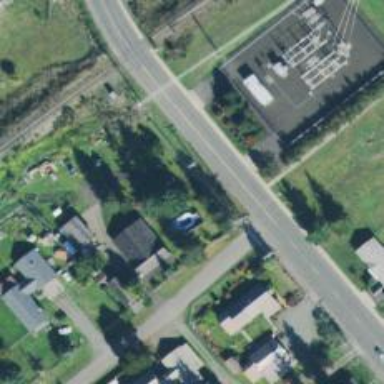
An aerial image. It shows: Distribution level power substation surrounded by fence.